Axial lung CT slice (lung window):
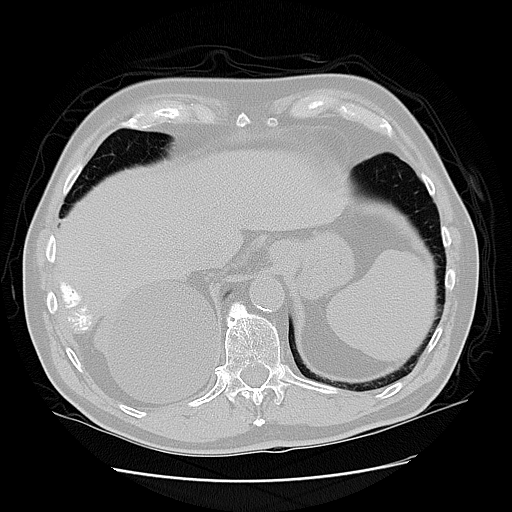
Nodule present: no